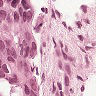
Metastatic tissue present: yes